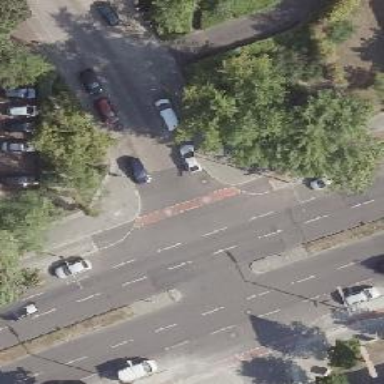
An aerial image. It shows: Road with "give way" sign.